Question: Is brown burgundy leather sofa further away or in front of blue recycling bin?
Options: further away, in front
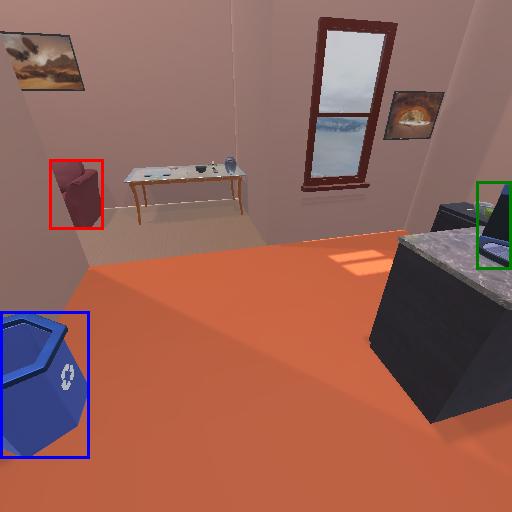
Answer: further away